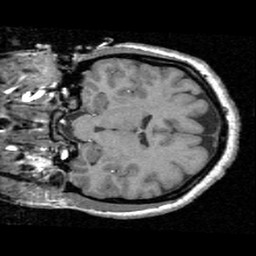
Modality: T1w
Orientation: coronal
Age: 21
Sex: female